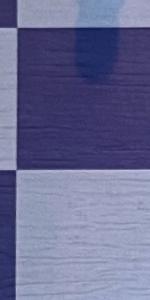
Label: Empty